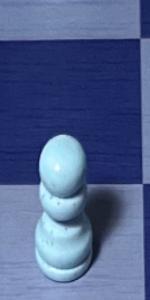
Label: Pawn_White